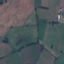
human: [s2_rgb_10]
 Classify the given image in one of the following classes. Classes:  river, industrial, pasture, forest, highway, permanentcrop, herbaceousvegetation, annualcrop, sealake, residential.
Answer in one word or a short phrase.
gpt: Pasture